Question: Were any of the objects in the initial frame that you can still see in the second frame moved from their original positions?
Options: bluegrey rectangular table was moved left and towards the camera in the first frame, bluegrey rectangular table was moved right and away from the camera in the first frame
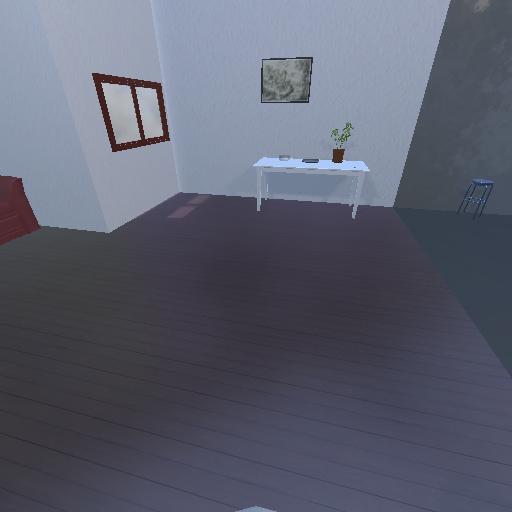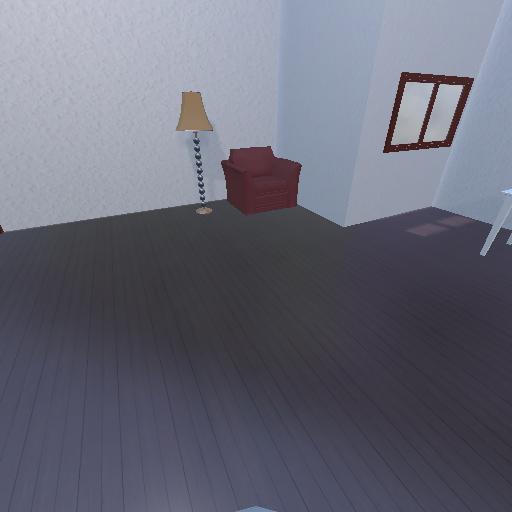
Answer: bluegrey rectangular table was moved left and towards the camera in the first frame